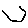
Label: hexagon